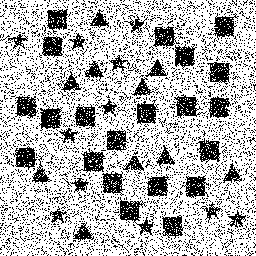
Squares: 21
Triangles: 10
Stars: 11
Total shapes: 42